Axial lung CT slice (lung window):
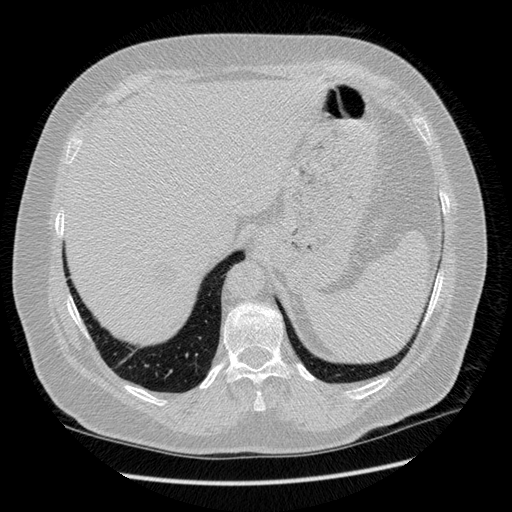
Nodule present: no